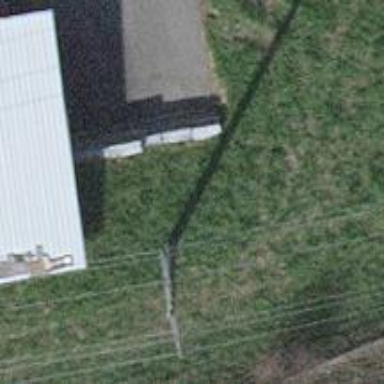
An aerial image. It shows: Concrete power pole.